Aerial crown-view tile of a tropical tree (Barro Colorado Island, Panama), acquired 20250818:
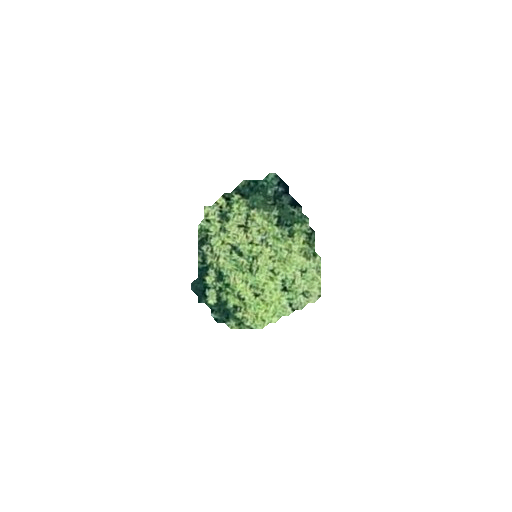
Species: Alseis blackiana
GBIF accepted scientific name: Alseis blackiana
Crown area: 21.042 m²